Field crop: tomato
Growth stage: 1
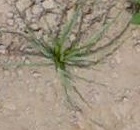
Species: cyperus